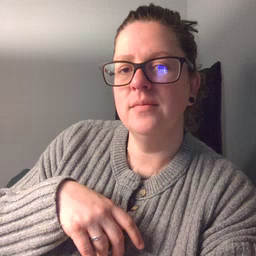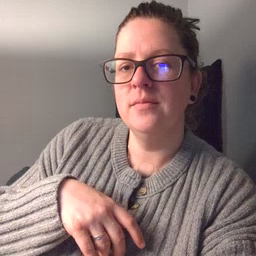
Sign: read